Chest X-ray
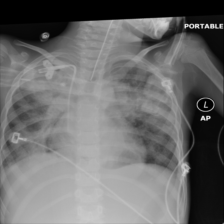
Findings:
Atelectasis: negative
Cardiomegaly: negative
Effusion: negative
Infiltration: negative
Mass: negative
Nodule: negative
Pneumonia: negative
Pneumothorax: negative
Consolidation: positive
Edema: negative
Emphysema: negative
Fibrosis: negative
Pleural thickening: negative
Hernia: negative